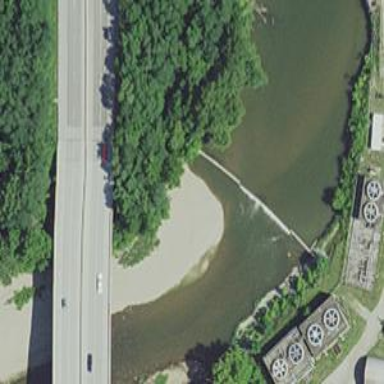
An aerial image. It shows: Weir along the waterway.